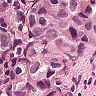
Metastatic tissue present: yes